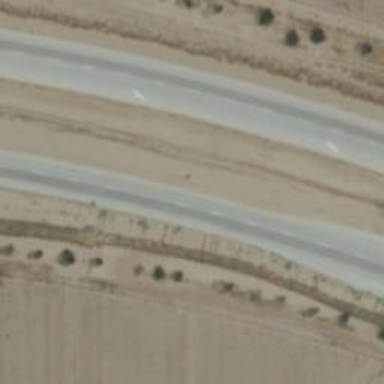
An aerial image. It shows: Expressway with asphalt surface categorized as trunk highway.